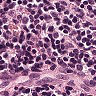
Metastatic tissue present: no